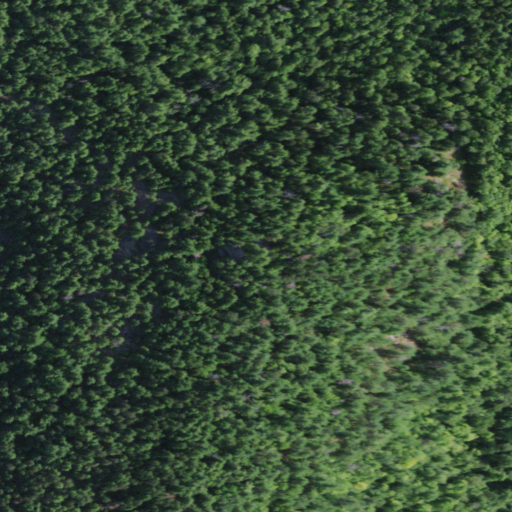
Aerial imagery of mountain in New York named Park Mountain containing evergreen forest, deciduous forest, and mixed forest